Question: when I click on the ComboBox the first time and the popup menu list that is shown has its width very short. The second time I click on the ComboBox and the list is shown again, the width is now correct as the width of the list now aligns itself with the Combbox.

i tried to alter the width of the drop down on mouse click on the combo box. But it did not work,
'''
final ComboBox<String> combo = new ComboBox<String>();
combo.getStyleClass().add("combo-border");
combo.setMinWidth(100.0);
combo.setEditable(true);
combo.setOnMouseClicked(new EventHandler<MouseEvent>() {
@Override
public void handle(MouseEvent arg0) {
combo.setMinWidth(100.0); // Did not work
//csectCombo.setPrefWidth(100.0); // Did not work
}
});
'''
I am using Javafx 2.2. Is there any workaround for this?
From the below post, it says that is the known bug in JavaFx 2 and has been fixed in JavaFx 8.
<URL>
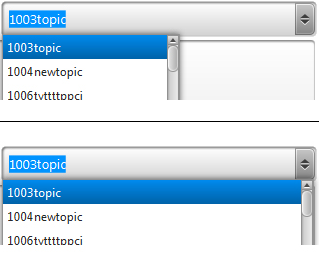
Answer: Try this
'''
final ComboBox<String> combo = new ComboBox<String>();
combo.getStyleClass().add("combo-border");
combo.setMinWidth(100.0);
combo.setEditable(true);
combo.setPrefWidth(combo.getMinWidth());
'''